Question: I've got the new autocomplete widget in jQuery UI 1.8rc3 working great in Firefox. It doesn't work at all in IE. Can someone help me out?
'''
<input type="text" id="ctrSearch" size="30">
<input type="hidden" id="ctrId">
'''
'''
$("#ctrSearch").autocomplete({
source: "ctrSearch.do",
minLength: 3,
focus: function(event, ui){
$('#ctrSearch').val(ui.item.ctrLastName + ", " + ui.item.ctrFirstName);
return false;
},
select: function(event, ui){
$('#ctrId').val(ui.item.ctrId);
return false;
}
});
'''
The red box is the '<ul>' element created by jQuery.

I also get this error:
When I open it in the IE8 script debugger, it highlights 'f<URL>.
I've tried removing some of the options, but even when I call '.autocomplete()' with no options, or with only the source option, I still get the same result.
Once again, it's working in Firefox, but not in IE. Any suggestions?
Thanks.
As suggested, I used jquery.js (instead of jquery.min.js) and got the error on line 4618. See jitter's answer below. Please see <URL> that was posted a few days ago.
I discovered that jQuery UI autocomplete uses an invalid property 'this.element.height', when it should be using the function 'this.element.height()'
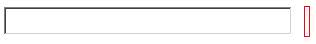
Answer: If I understand this right the line you refer to seems to be the line 4618 in <URL> in the 'style' function. Which can only mean that the Autocompleter plugin tries to set a style value that IE8 doesn't understand or doesn't allow to be accessed/changed in this way.
'''
style[ name ] = value; //style == elem.style from the passed in element
'''